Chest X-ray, PA view. Patient: 75 years old, sex M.
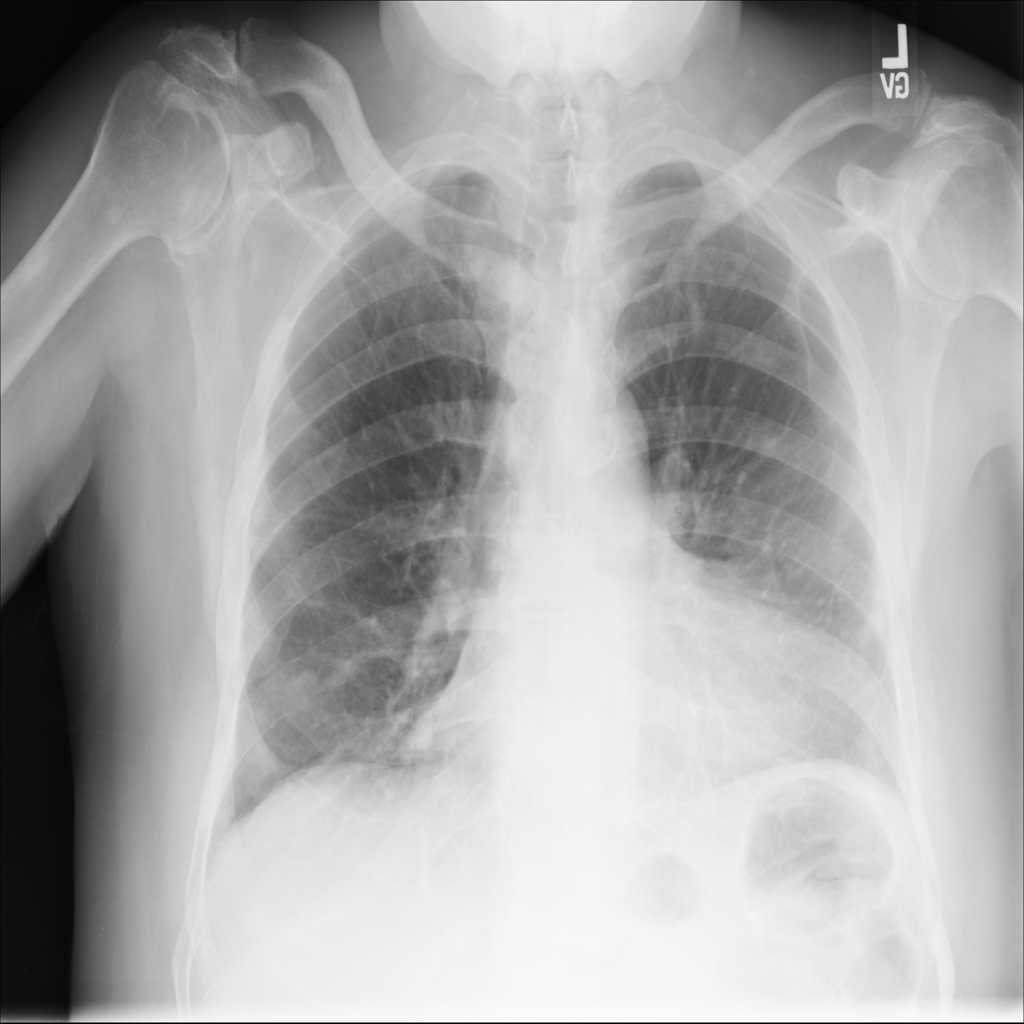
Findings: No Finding